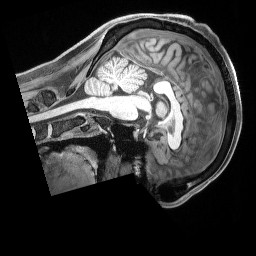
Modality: T1w
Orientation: sagittal
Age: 28
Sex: male
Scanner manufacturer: siemens
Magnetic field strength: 3 T
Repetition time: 2.17 s
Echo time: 0.00169 s